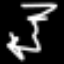
Label: squiggle